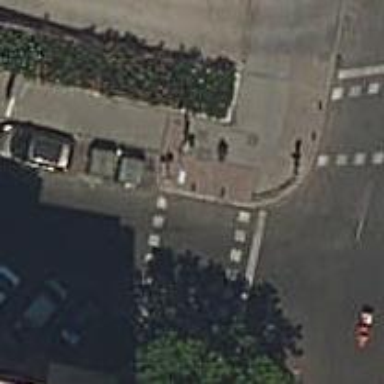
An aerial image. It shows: Road with traffic signals and zebra crossing with traffic signals.